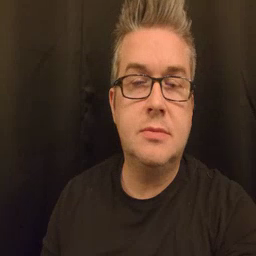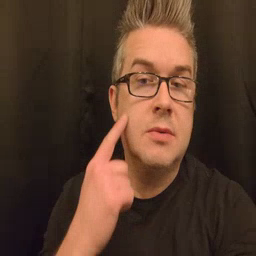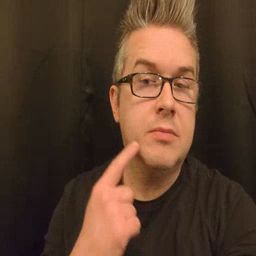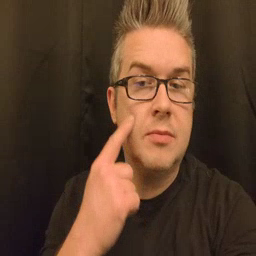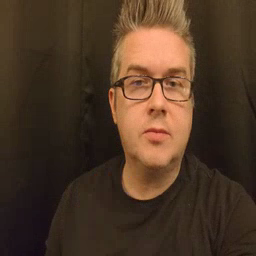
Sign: cheek